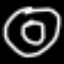
Label: donut